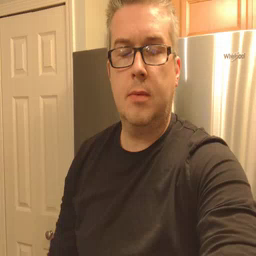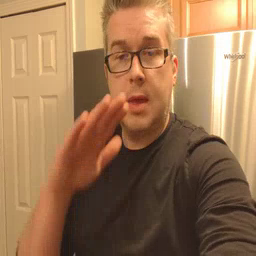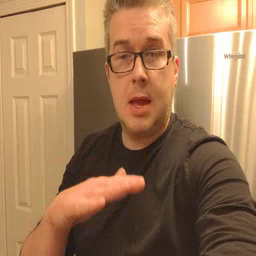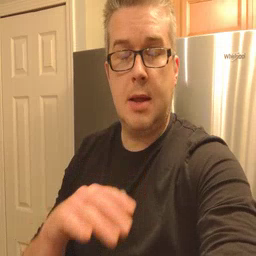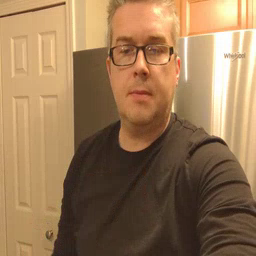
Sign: on